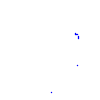
Particle: proton